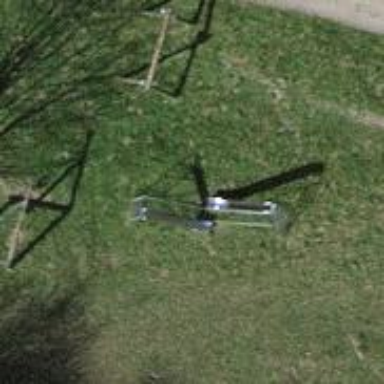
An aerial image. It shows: Playground with slide.